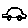
Label: car